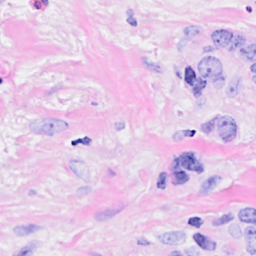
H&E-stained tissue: Breast